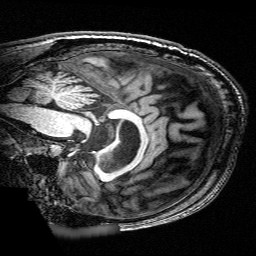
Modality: T1w
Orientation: sagittal
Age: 64
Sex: male
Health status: ill
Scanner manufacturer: siemens
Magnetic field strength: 3 T
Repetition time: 0.0025 s
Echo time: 0.00336 s